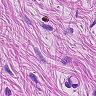
Metastatic tissue present: no